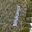
Label: 1